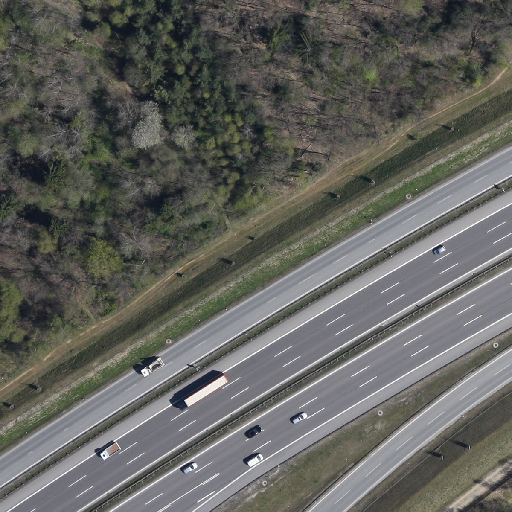
Referring expression: truck driving on the road